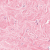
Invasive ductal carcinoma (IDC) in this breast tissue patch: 0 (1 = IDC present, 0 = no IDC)